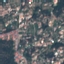
Label: Residential